Question: Alright, this has got me stumped. I have this function:
'''
tf <- function(formula = NULL, data = NULL) {
res <- as.character(formula[[2]])
fac2 <- as.character(formula[[3]][3])
fac1 <- as.character(formula[[3]][2])
# Aesthetic & Data 1
p <- ggplot(aes_string(x = fac1, y = res, color = fac1), data = data) +
facet_grid(paste(".~", fac2)) + geom_point() # OK if we only go this far
facCounts <- count(data, vars = c(fac2, fac1))
facCounts$label <- paste("n = ", facCounts$freq , sep = "")
facCounts$y <- min(data$res) - 0.1*diff(range(data$res))
facCounts <- facCounts[,-3]
names(facCounts) <- c("f2", "f1", "lab", "y") # data frame looks correct
# Aesthetic & Data 2
p <- p + geom_text(aes(x = f1, y = y, label = lab),
color = "black", size = 4.0, data = facCounts) + facet_grid(".~f2")
p
}
'''
Which when run with this data and call:
'''
set.seed(1234)
mydf <- data.frame(
resp = rnorm(40),
cat1 = sample(LETTERS[1:3], 40, replace = TRUE),
cat2 = sample(letters[1:2], 40, replace = TRUE))
p <- tf(formula = resp~cat1*cat2, data = mydf); print(p)
'''
Produces this picture:

If you look carefully, you'll see that the data in the two facets are actually the same. The counts are correct for that data that be displayed (and is stored in 'facCounts'). If the call to 'geom_text' is commented out, then the plot is correct. A variety of changes to the 'geom_text' call leave me with either what you see above, or the correct data is present but the count texts overlap. I can't find the way out of this labyrinth! An attempt with '+ annotate("text", ...)' doesn't work either. What change is needed to keep the data faceted and the counts correct? Thanks. This is ggplot 0.9.3 btw.
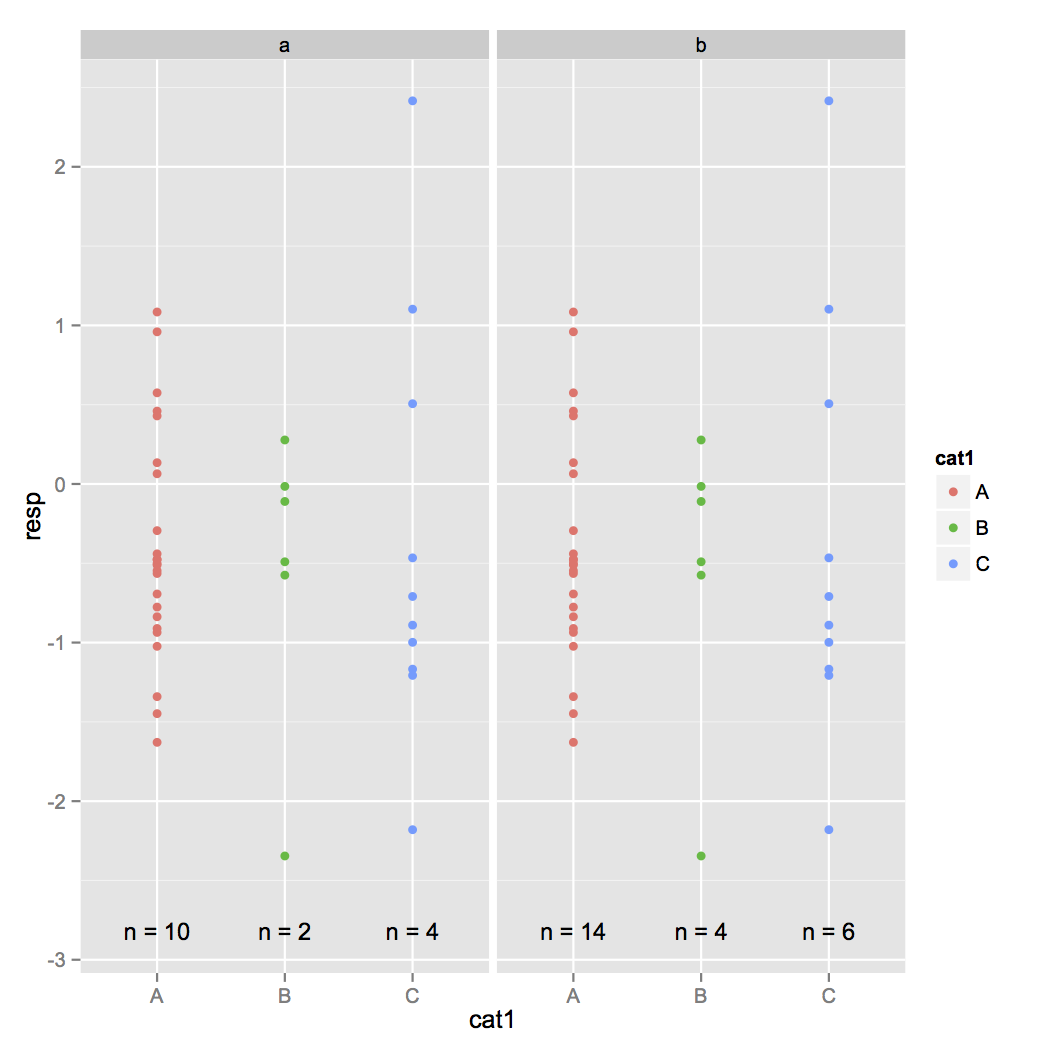
Answer: Now that I've convinced myself that this will work:
'''
tf <- function(formula = NULL, data = NULL) {
res <- as.character(formula[[2]])
fac2 <- as.character(formula[[3]][3])
fac1 <- as.character(formula[[3]][2])
# Aesthetic & Data 1
p <- ggplot(aes_string(x = fac1, y = res, color = fac1), data = data) +
facet_grid(paste(".~", fac2)) + geom_point() # OK if we only go this far
facCounts <- count(data, vars = c(fac2, fac1))
facCounts$label <- paste("n = ", facCounts$freq , sep = "")
facCounts$y <- min(data$res) - 0.1*diff(range(data$res))
facCounts <- facCounts[,-3]
names(facCounts) <- c("cat2", "f1", "lab", "y") # data frame looks correct
# Aesthetic & Data 2
p <- p + geom_text(aes(x = f1, y = y, label = lab),
color = "black", size = 4.0, data = facCounts)
p
}
'''
You were calling 'facet_grid' a second time using a differently named faceting variable. Removing the second call and renaming 'f2' to 'cat2 seems to work.